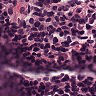
Metastatic tissue present: no